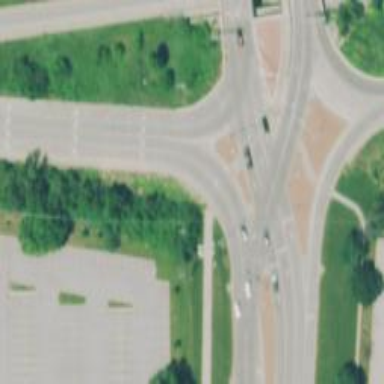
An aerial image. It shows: Marked crossing on cycleway.